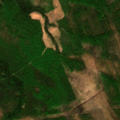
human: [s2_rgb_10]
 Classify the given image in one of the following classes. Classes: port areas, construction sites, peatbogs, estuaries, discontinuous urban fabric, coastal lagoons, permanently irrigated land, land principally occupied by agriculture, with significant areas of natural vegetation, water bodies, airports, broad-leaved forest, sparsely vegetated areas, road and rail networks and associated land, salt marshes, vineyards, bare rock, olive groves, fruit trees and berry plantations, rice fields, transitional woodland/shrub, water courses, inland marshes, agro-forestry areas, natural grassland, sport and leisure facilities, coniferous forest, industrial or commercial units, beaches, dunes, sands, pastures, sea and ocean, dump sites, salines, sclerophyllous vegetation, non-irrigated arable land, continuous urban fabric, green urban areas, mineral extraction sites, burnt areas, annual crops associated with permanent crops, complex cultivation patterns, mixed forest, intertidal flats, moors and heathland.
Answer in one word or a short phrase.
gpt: mixed forest, transitional woodland/shrub, peatbogs